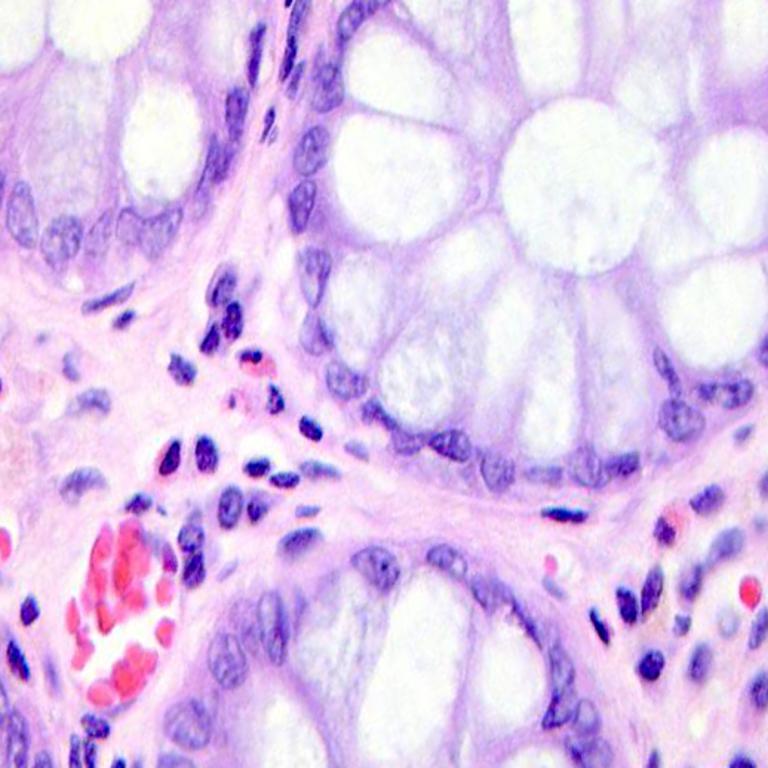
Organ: colon
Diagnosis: benign